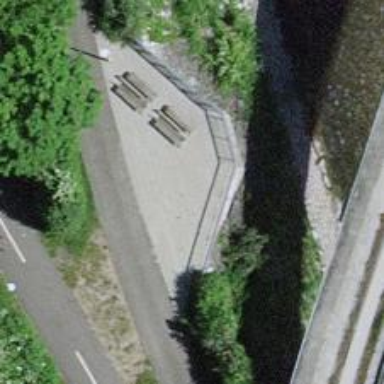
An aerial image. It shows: Brown bench.